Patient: sex M, age 54
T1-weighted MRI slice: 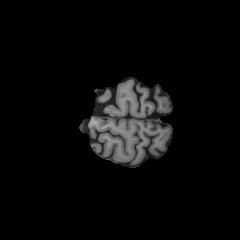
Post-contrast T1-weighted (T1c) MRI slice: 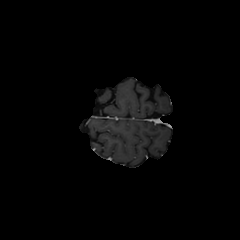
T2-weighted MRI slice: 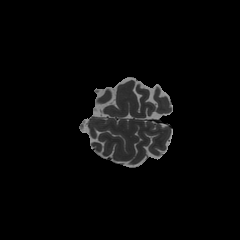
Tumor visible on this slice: no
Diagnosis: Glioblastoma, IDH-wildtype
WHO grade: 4